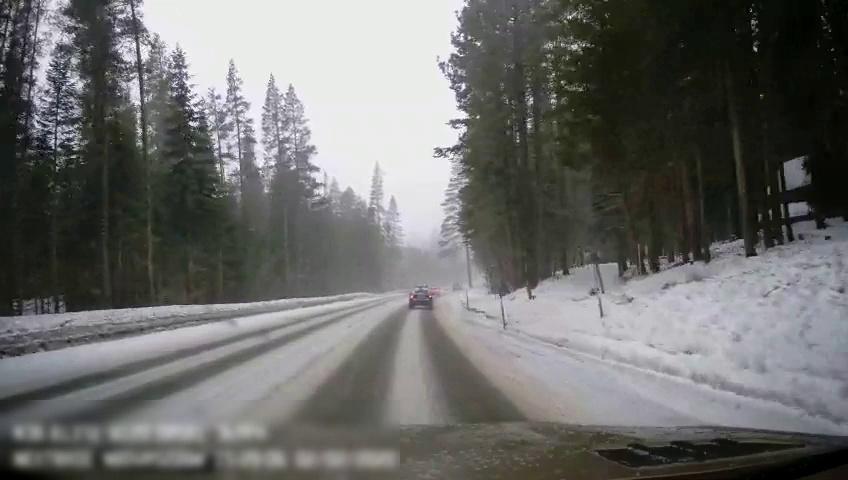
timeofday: Day
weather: Snowy
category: Drivable Space
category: Vehicles | Car
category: Vehicles | SUV